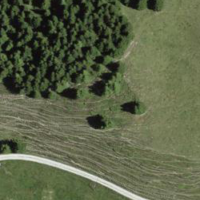
EUNIS habitat code: 26
Species observed at this site:
Campanula barbata